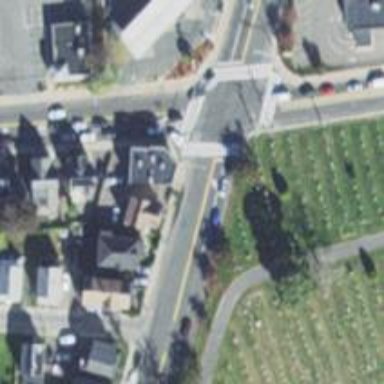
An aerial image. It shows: Solid stop lines on the road.